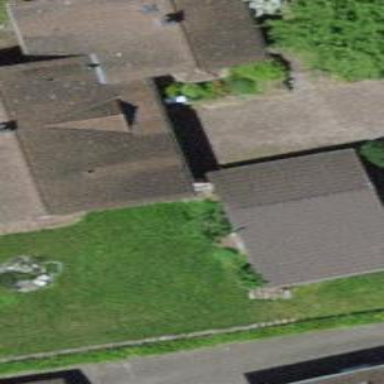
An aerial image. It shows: Garage.